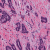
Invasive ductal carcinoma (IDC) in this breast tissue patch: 1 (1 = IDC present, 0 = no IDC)